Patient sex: F
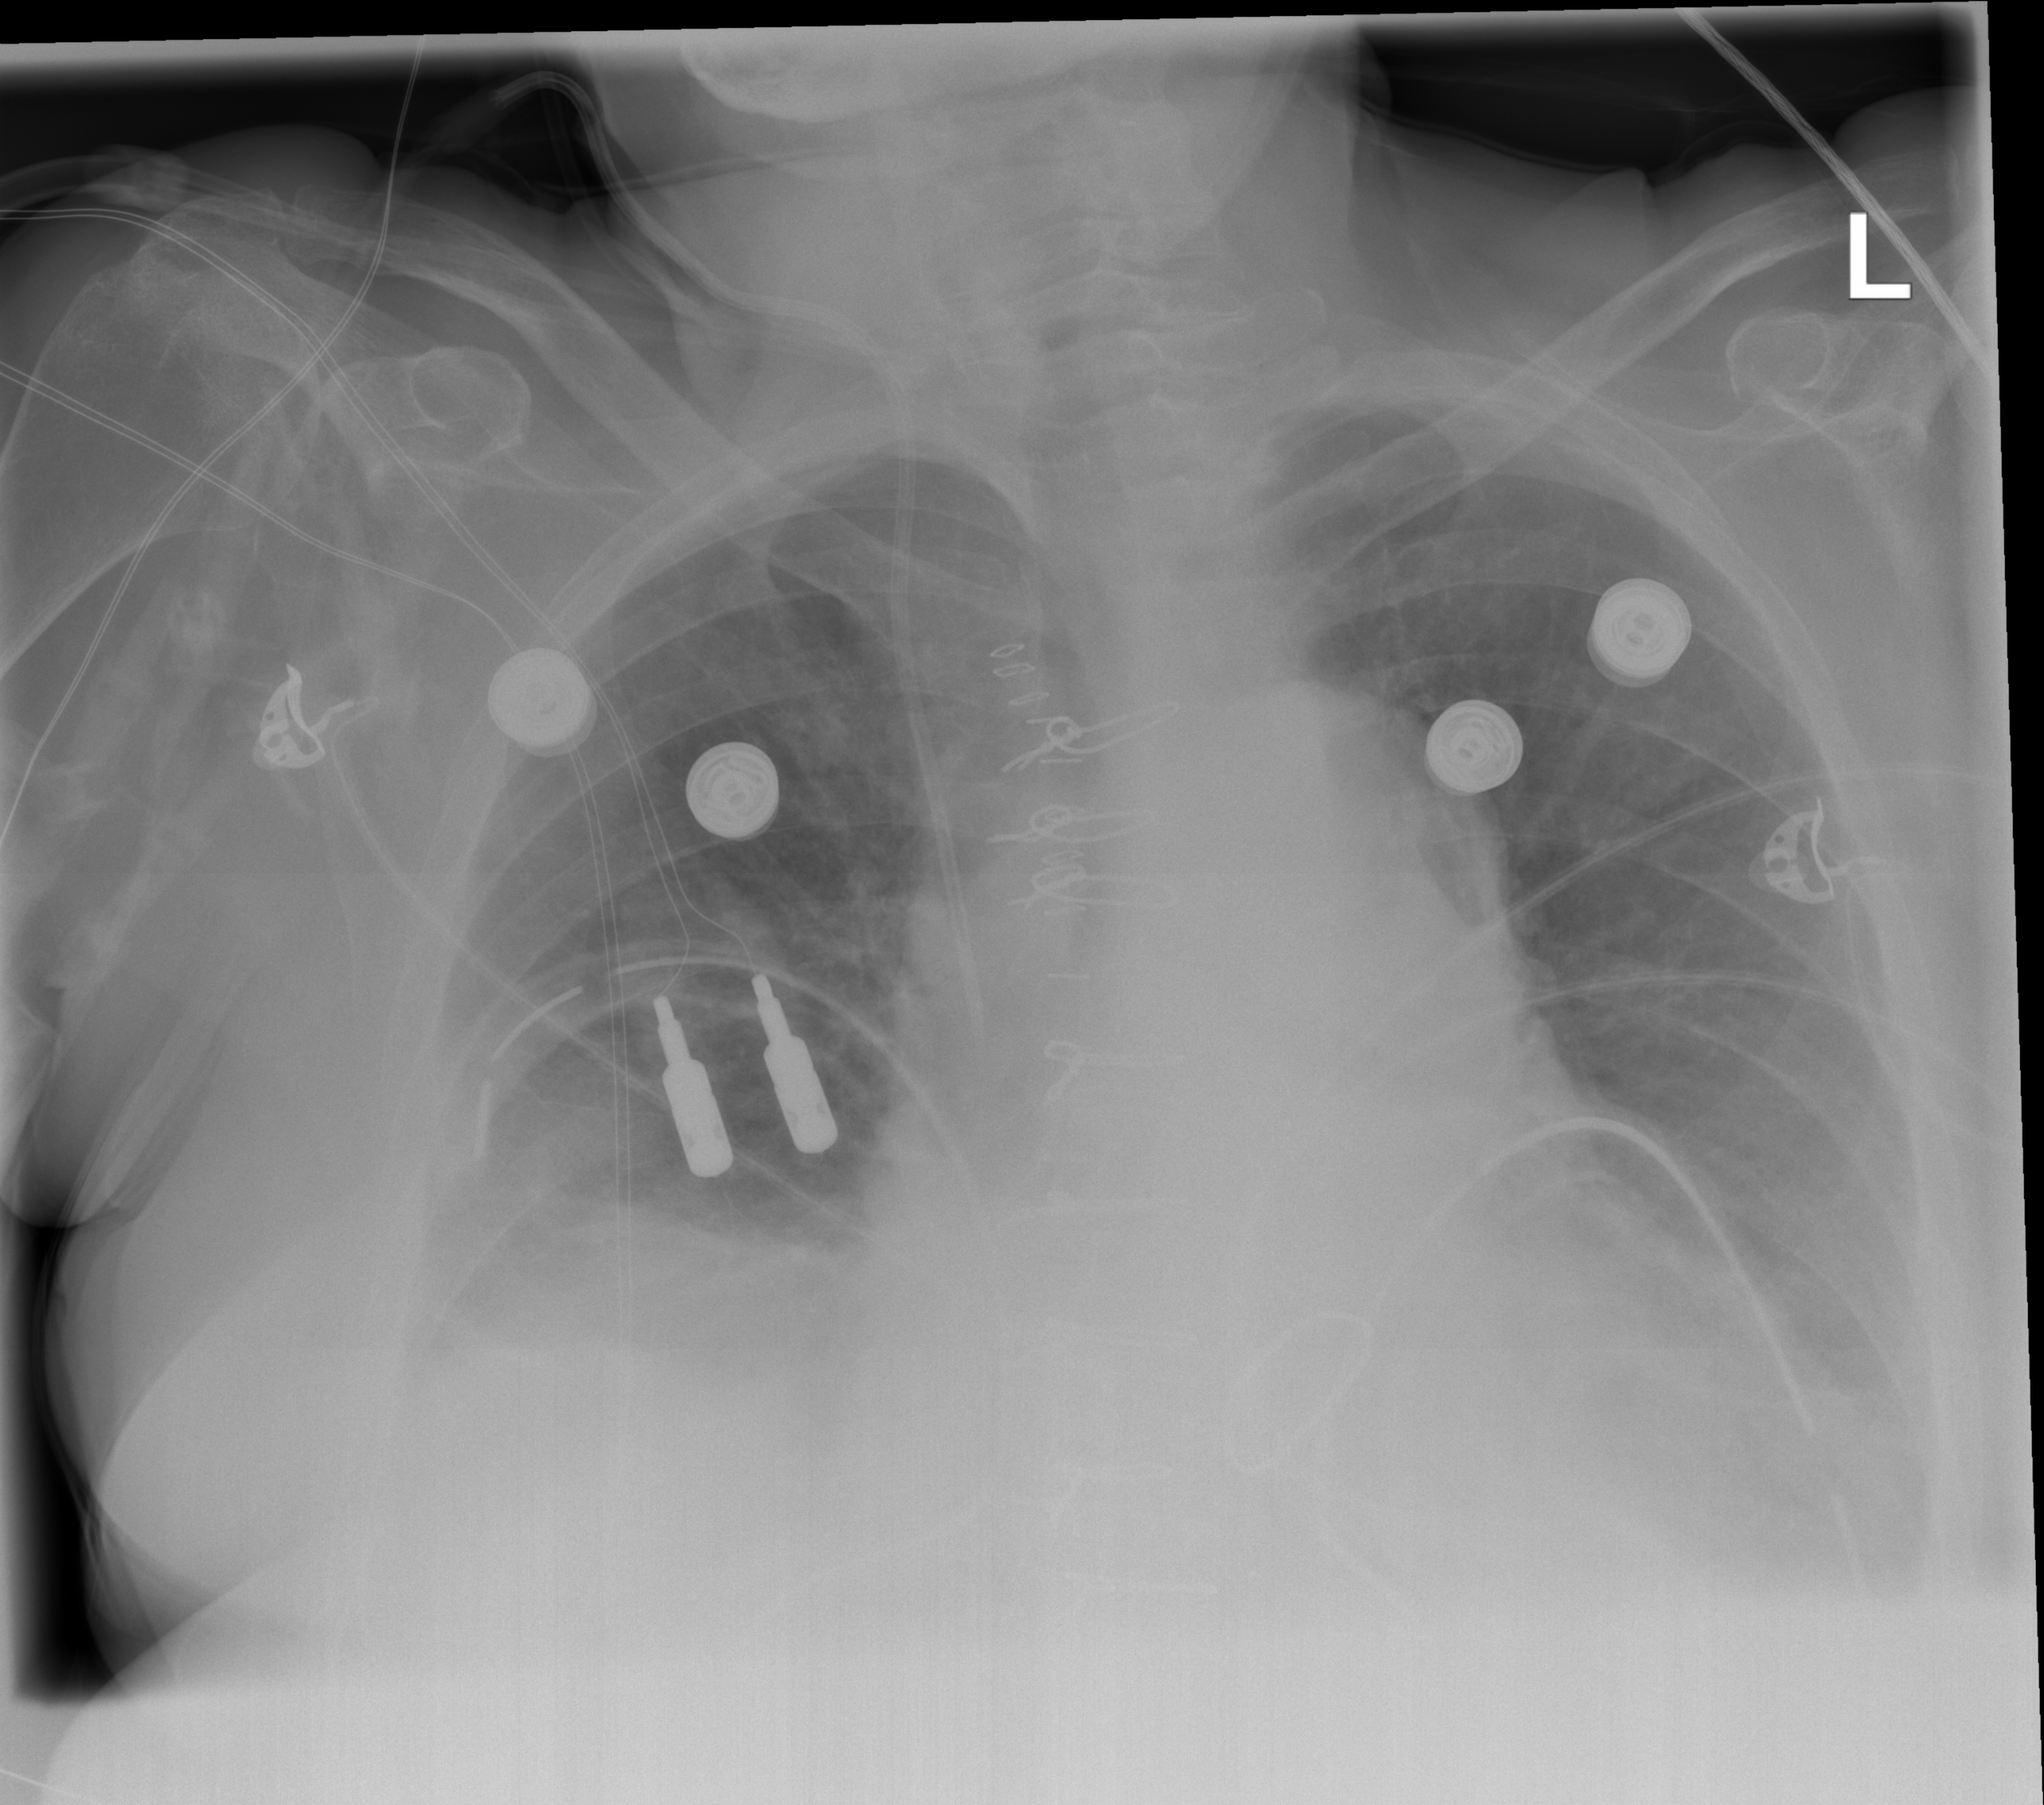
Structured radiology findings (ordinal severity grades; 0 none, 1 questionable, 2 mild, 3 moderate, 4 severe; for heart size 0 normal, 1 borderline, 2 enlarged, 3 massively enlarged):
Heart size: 2
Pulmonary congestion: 2
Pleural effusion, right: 3
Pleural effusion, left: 2
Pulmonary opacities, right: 0
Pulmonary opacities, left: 0
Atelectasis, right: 3
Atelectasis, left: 2